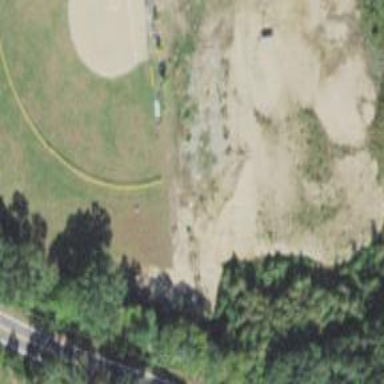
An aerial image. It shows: Softball pitch for leisure land activities.